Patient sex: M
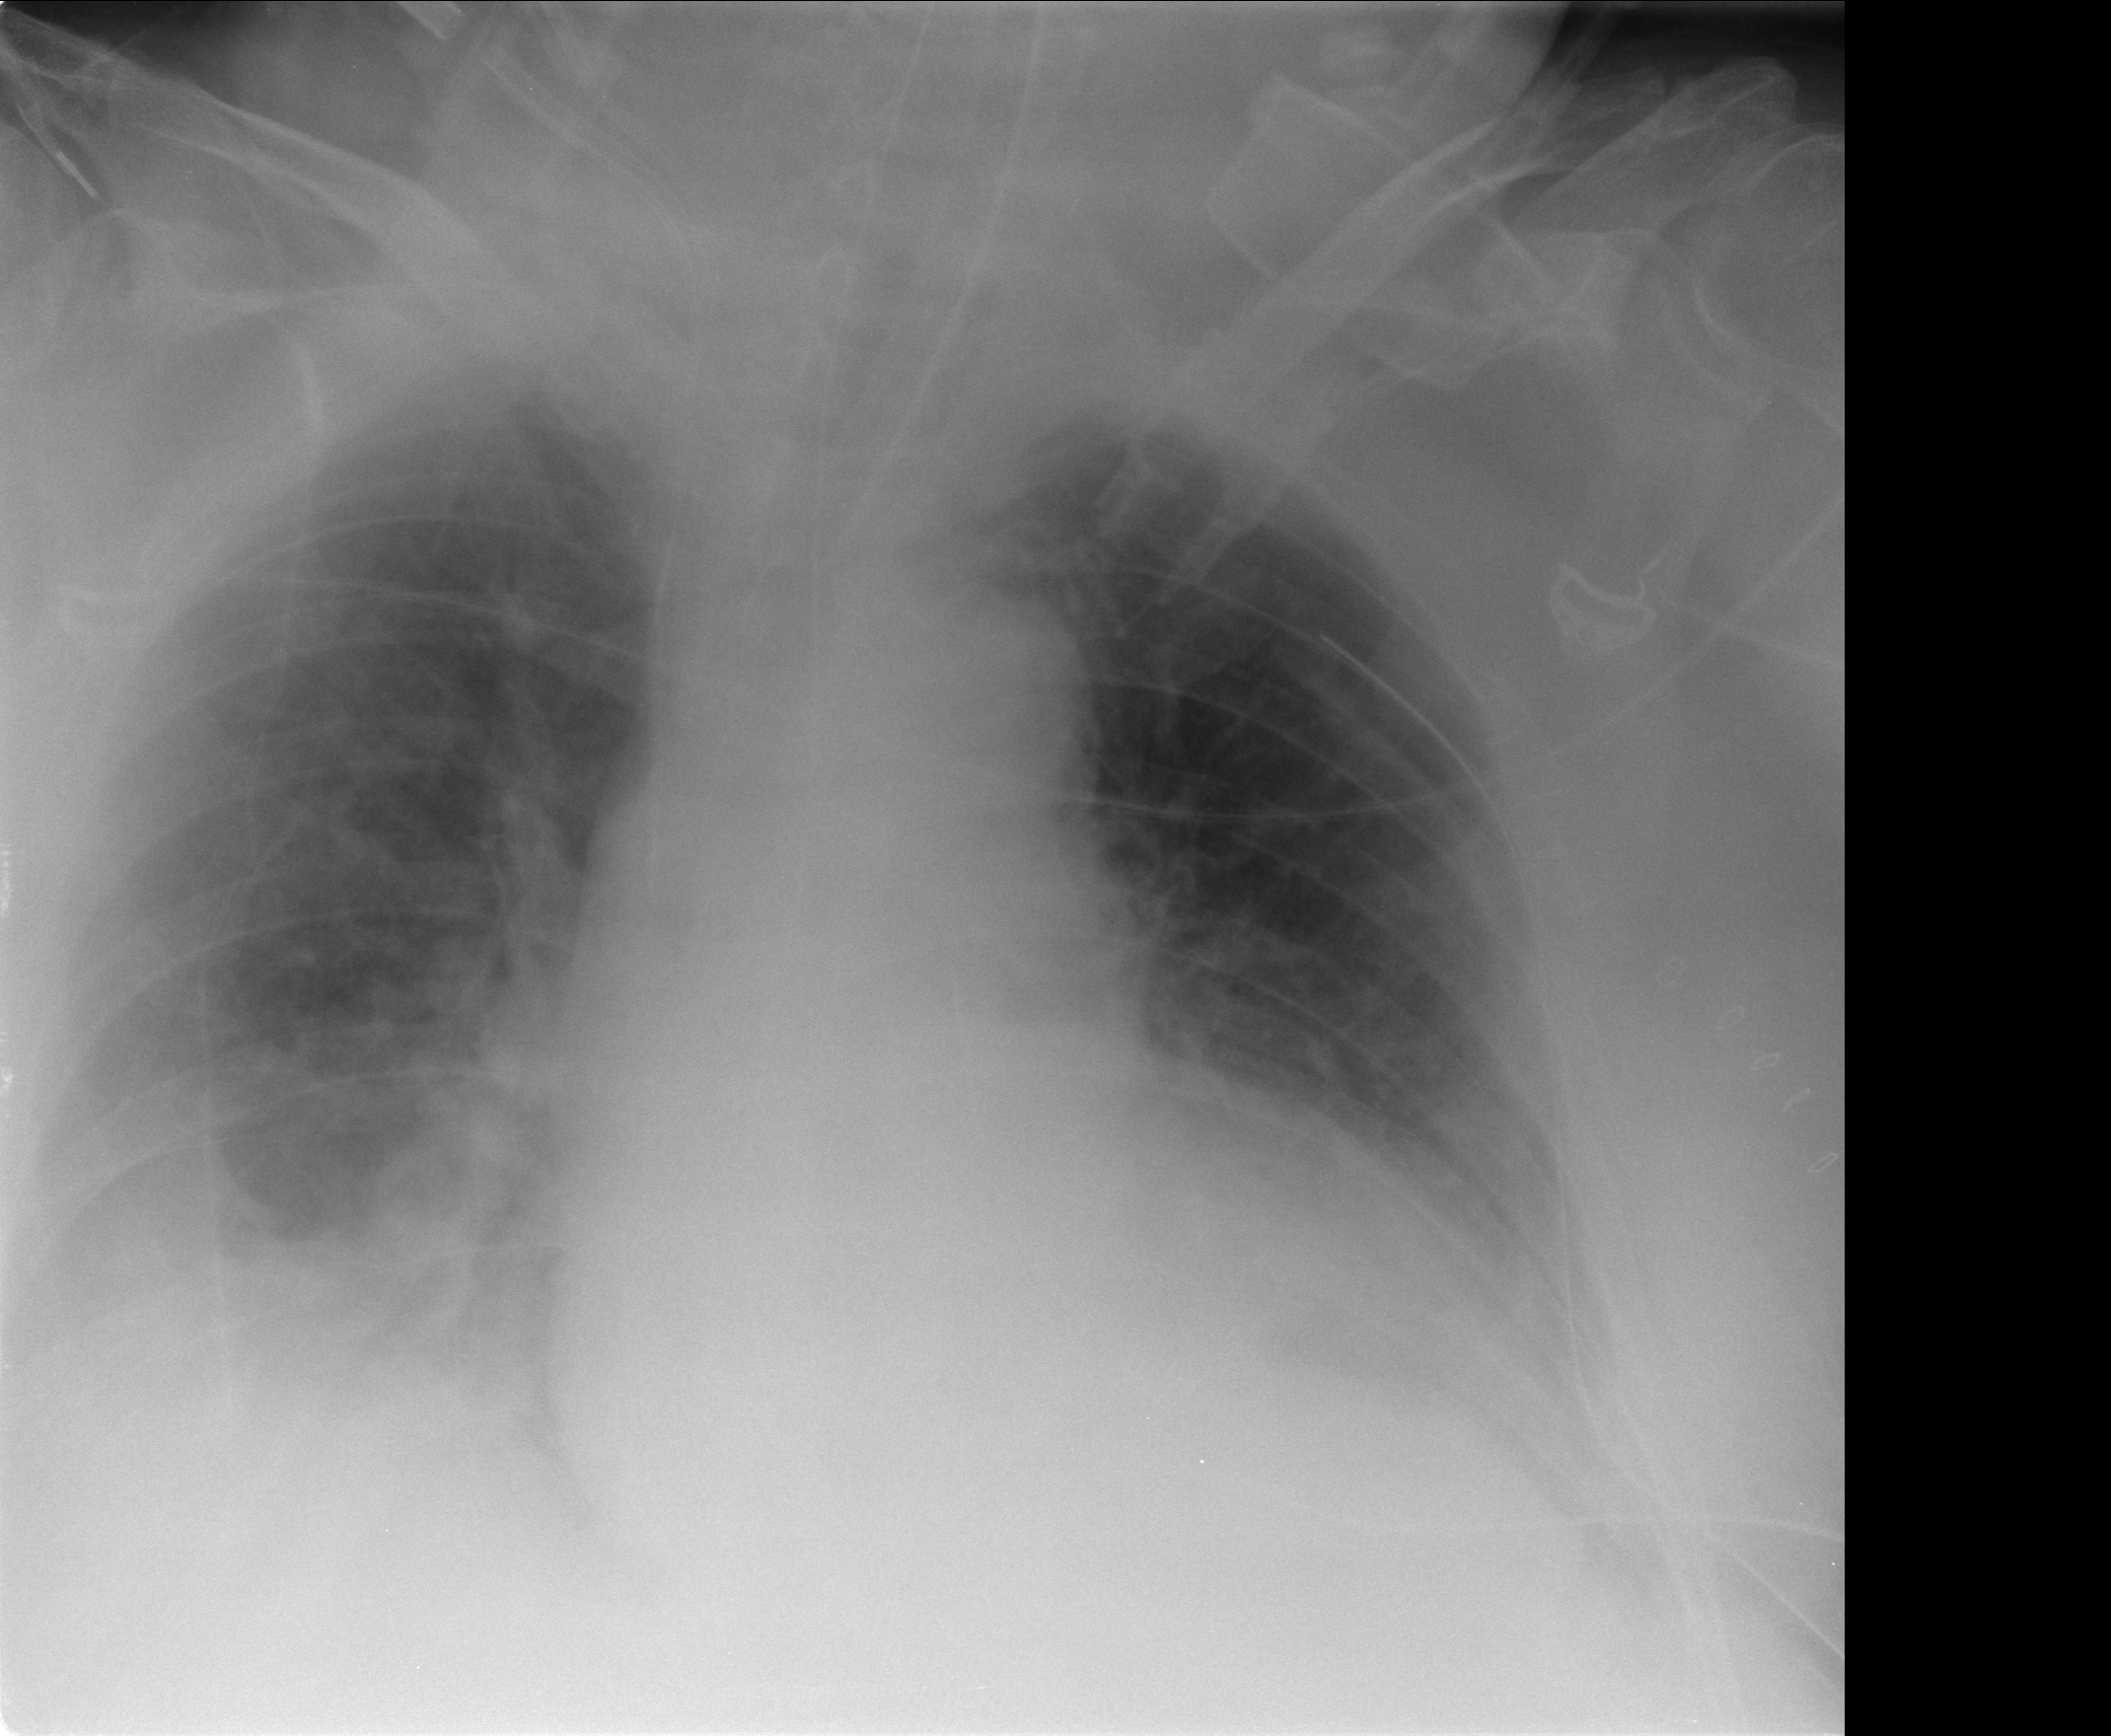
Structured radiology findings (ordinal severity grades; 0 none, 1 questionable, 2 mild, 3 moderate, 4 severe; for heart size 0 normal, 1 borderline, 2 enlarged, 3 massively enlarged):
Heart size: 2
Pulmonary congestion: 2
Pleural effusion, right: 3
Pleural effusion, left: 2
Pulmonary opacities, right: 0
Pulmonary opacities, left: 0
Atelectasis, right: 2
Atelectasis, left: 2